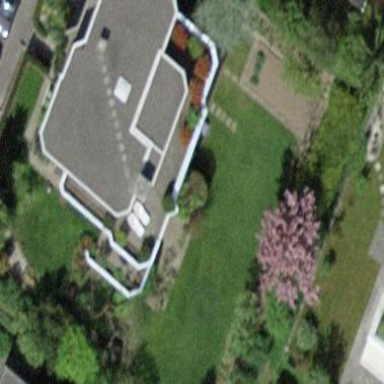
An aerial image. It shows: Simple house.